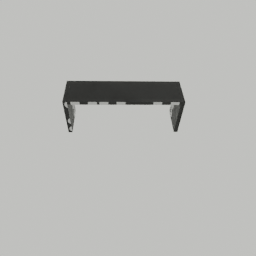
Label: furniture